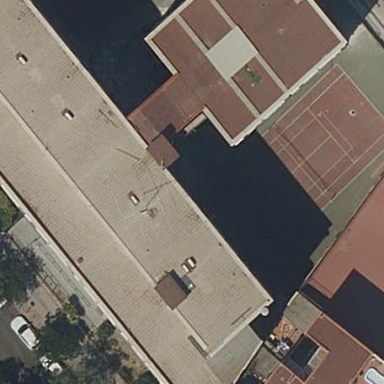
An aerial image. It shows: School building.